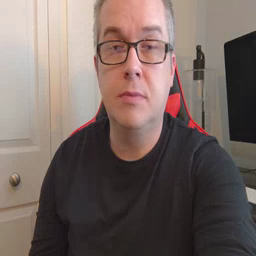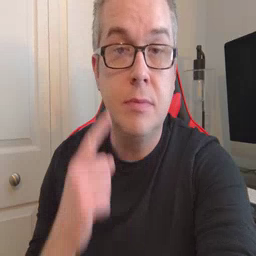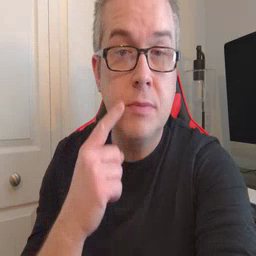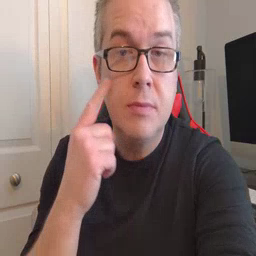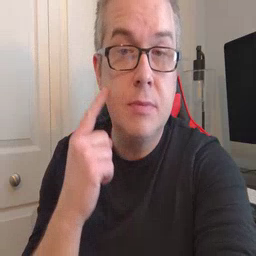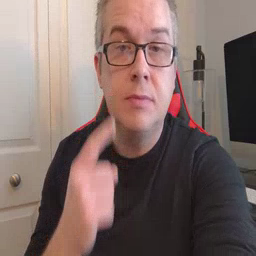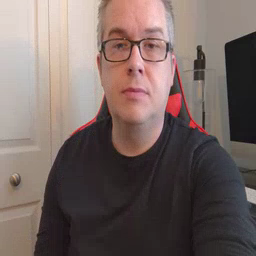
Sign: cheek